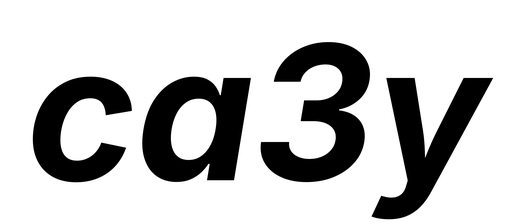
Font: Inter-Italic_Bold_Italic